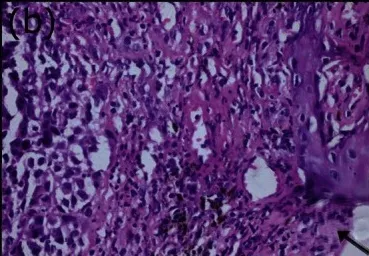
B. Photomicrograph exhibiting neutrophilic and fibrinous exudate toward the ulcerated surface (arrow). Tumour cell nests are present deep in the reticular dermis (H & E; 200x).
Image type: pathology (h&e)